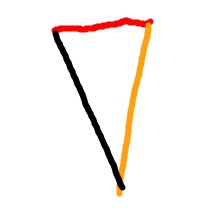
Shape: triangle